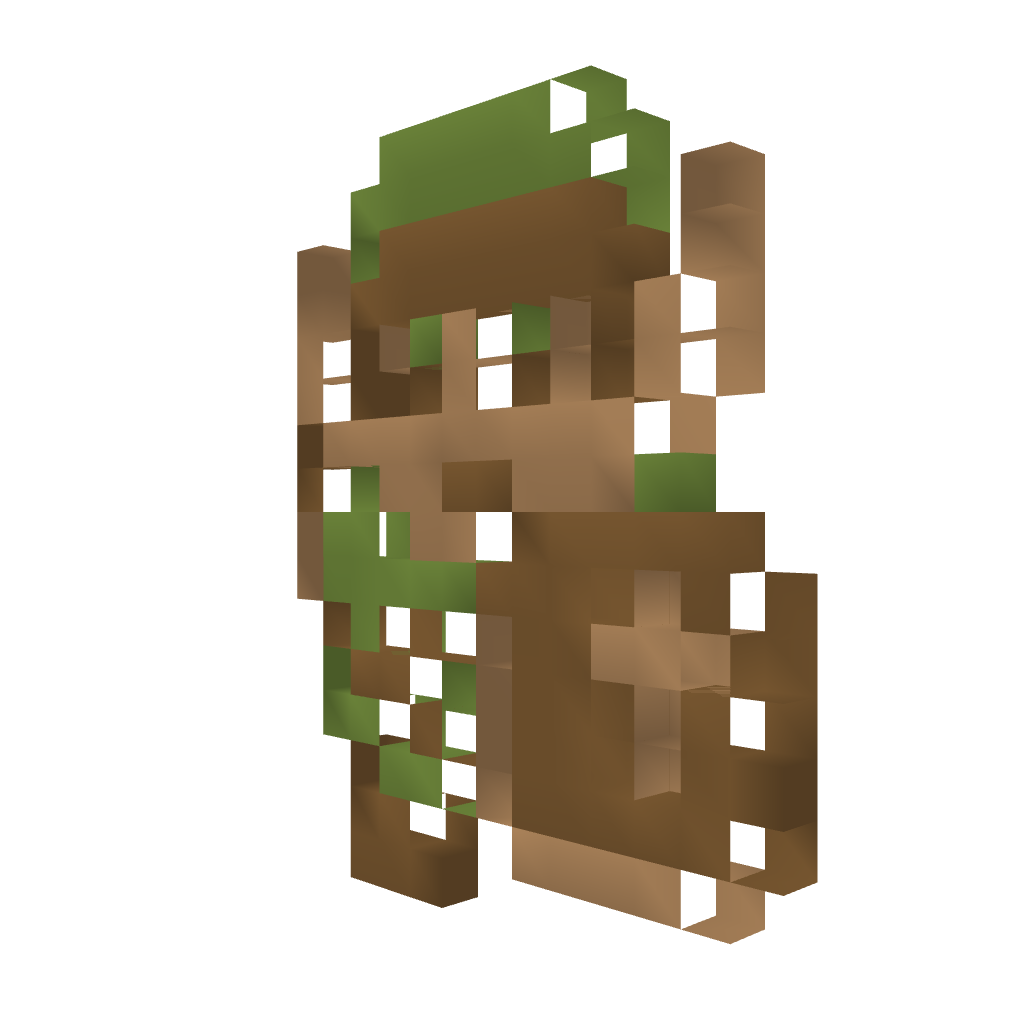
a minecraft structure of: Link 8-Bit Style bad low quality